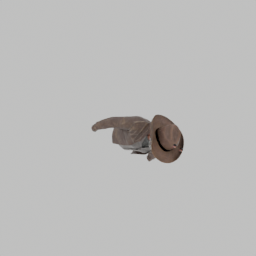
Label: people